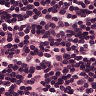
Metastatic tissue present: no